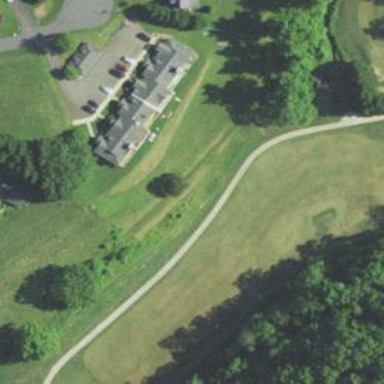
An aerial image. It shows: Path for both roads and golfers.